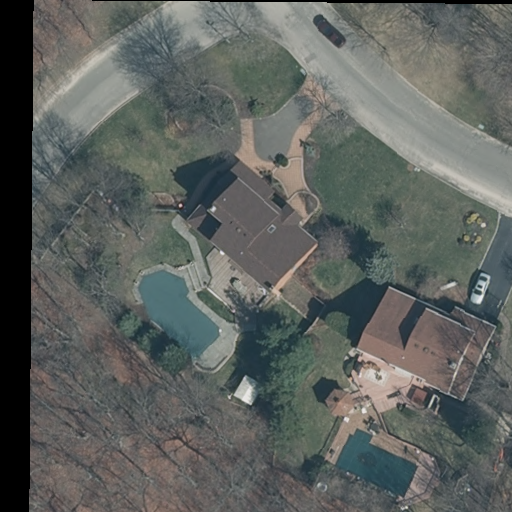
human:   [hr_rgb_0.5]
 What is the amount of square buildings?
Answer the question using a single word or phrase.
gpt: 0

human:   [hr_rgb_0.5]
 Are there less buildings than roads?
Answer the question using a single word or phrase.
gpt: no

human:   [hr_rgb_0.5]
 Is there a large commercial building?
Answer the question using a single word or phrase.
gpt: no

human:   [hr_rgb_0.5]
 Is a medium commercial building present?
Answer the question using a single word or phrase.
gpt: no

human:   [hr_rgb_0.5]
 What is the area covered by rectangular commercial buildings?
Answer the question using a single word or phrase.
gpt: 0m2

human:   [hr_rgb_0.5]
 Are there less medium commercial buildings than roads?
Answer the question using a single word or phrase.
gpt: yes

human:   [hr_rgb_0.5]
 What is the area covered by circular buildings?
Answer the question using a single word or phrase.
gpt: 0m2

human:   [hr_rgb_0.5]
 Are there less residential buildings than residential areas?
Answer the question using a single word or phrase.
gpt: no

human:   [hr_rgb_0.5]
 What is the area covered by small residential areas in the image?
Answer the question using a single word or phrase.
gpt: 0m2

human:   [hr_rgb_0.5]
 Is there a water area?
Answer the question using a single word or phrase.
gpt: no

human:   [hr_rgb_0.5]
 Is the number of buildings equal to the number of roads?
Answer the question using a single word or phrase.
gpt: no

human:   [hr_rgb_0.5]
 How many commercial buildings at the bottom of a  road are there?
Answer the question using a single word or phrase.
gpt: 0

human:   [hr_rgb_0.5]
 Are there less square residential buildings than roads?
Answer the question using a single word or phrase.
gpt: yes

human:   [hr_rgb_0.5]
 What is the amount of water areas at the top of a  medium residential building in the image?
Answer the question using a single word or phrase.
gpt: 0

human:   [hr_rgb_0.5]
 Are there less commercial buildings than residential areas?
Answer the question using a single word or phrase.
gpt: yes

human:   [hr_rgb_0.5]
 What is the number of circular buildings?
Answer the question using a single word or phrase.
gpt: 0

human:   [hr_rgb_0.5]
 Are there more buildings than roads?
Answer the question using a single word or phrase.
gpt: yes

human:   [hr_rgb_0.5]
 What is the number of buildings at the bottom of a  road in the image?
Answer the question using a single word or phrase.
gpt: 3

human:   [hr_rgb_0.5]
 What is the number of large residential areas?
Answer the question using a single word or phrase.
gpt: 1

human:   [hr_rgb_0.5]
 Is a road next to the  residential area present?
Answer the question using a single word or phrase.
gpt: yes

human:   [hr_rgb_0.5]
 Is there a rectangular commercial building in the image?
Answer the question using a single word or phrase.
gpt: no

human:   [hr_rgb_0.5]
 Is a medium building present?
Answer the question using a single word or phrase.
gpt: yes

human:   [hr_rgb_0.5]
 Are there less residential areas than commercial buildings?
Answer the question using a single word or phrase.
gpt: no

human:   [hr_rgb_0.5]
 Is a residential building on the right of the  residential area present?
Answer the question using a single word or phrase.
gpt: no

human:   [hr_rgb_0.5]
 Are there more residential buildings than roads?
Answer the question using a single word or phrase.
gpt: no

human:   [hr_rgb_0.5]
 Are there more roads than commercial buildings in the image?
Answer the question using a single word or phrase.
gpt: yes

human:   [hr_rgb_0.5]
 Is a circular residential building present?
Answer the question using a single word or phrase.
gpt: no

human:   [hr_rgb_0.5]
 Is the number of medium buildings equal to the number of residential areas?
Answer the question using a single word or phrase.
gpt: no

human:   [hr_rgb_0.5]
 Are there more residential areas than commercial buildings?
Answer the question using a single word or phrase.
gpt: yes

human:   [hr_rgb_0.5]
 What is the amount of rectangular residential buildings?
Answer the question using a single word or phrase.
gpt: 1

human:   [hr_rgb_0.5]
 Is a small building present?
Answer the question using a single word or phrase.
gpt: yes

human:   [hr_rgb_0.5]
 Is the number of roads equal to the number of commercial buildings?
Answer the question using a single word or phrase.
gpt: no

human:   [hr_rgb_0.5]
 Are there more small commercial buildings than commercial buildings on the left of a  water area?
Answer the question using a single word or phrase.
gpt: no

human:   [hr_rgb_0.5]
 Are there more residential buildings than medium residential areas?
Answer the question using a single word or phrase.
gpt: yes

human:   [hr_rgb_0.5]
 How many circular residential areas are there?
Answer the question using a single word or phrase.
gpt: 0

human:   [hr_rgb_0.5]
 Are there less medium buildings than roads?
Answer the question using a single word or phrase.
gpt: no